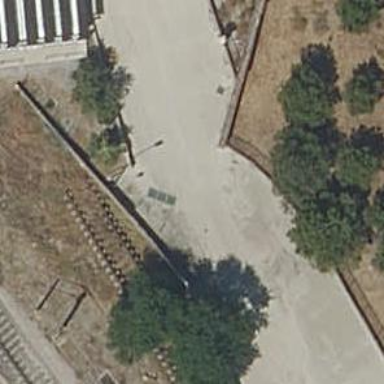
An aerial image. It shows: Gate.